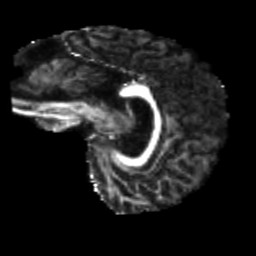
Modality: FA
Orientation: sagittal
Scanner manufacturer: siemens
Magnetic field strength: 3 T
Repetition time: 4 s
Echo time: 0.0594 s